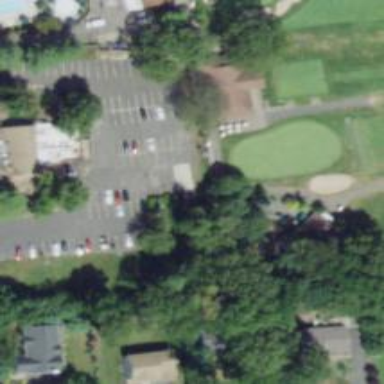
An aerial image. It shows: Service road designated as golf cart path.